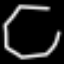
Label: octagon